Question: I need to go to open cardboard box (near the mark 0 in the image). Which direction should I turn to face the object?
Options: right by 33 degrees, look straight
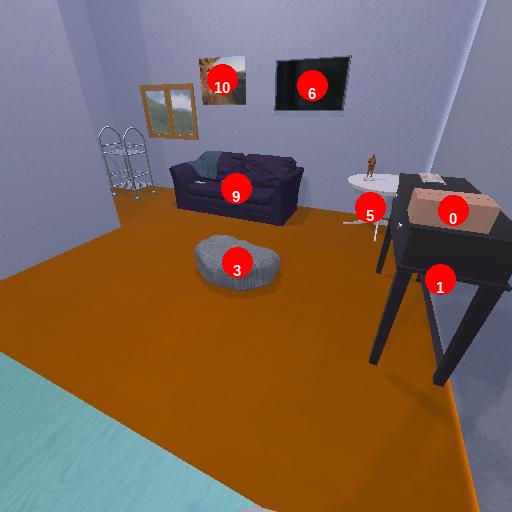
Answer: right by 33 degrees